Field crop: maize
Growth stage: 2
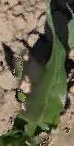
Species: maize